Question: Here I have a model called gssnews.I want to view this gssnews in another model called dashboard.So,I have made a file called news.ctp in elements file.Here is the code
'''
<table class="table table-bordered table-hover">
<tr class="active">
<th>News Title</th>
<th>News Description</th>
</tr>
<tr>
<td><?php echo h($gssNews['GssNews']['news_title']); ?></td>
<td><?php echo h($gssNews['GssNews']['news_description']); ?></td>
</tr>
</table>
'''
The output image like this

Here problem gssnews information not viewing.
Here I am trying two things
1. See the news in dashboard
2. only 2 news will show from table.
So,how can I pass this information and apply find methods with limit 2 in elements.
Here is my gssnews controller 'view method'
'''
public function view($id = null) {
if (!$this->GssNews->exists($id)) {
throw new NotFoundException(__('Invalid gss news'));
}
$options = array('conditions' => array('GssNews.' . $this->GssNews->primaryKey => $id));
$this->set('gssNews', $this->GssNews->find('first', $options));
}
'''
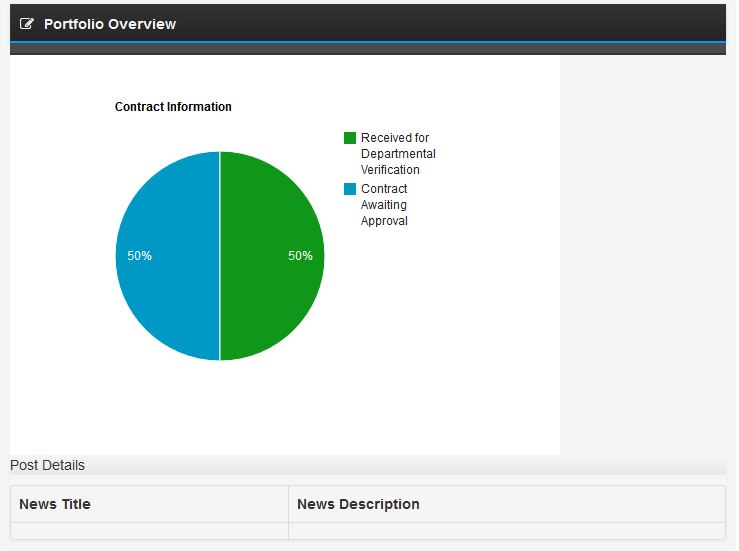
Answer: LIMIT of 2 : //update in your controller
'''
$options = array(
'conditions' => array('GssNews.' . $this->GssNews->primaryKey => $id),
'limit' => 2 //limit to 2
);
$this->set('gssNews', $this->GssNews->find('all', $options)); //changed your previous "first" to "all"
'''
news.ctp:
'''
<table class="table table-bordered table-hover">
<tr class="active">
<th>News Title</th>
<th>News Description</th>
</tr>
<?php foreach($gssNews as $gssNews): ?>
<tr>
<td><?php echo h($gssNews['GssNews']['news_title']); ?></td>
<td><?php echo h($gssNews['GssNews']['news_description']); ?></td>
</tr>
<?php endforeach; ?>
</table>
'''
In the view of your dashboard:
'''
<?php echo $this->element("news");?>
'''